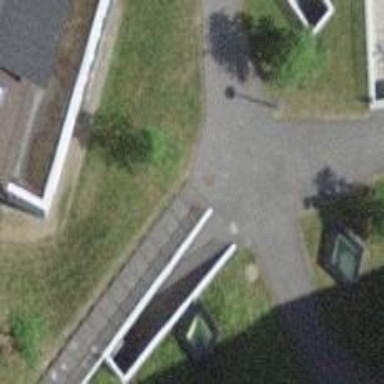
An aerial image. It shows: Set of steps on the road.